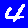
Digit: 4